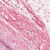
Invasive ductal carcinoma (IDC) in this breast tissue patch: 0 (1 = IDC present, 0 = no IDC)